Interaction volume radius: 5 \u00c5
Interaction volume height: 10 \u00c5
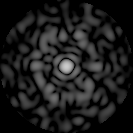
Disorder parameter: 0.8683